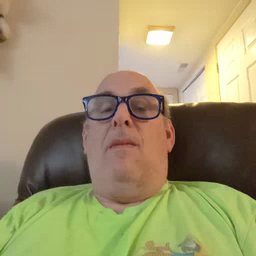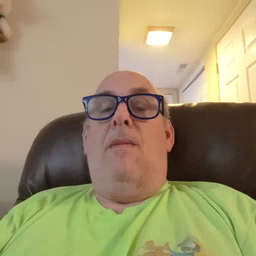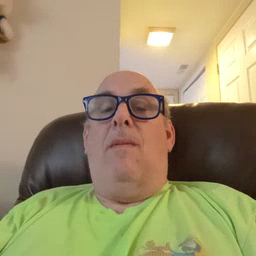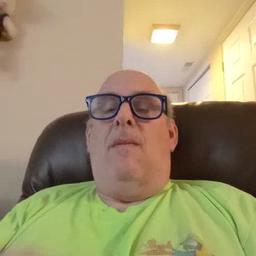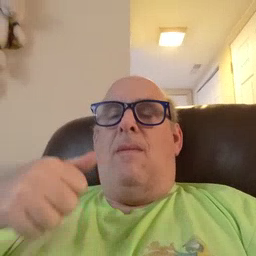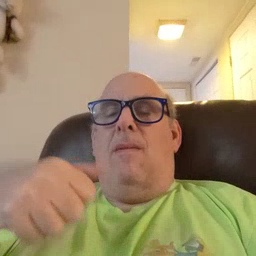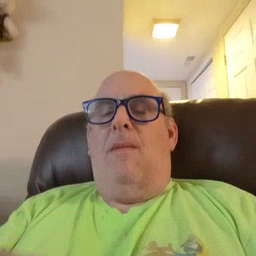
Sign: hide